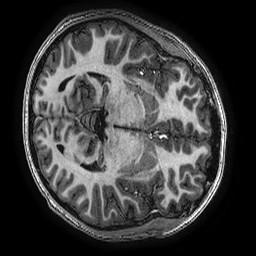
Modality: T1w
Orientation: axial
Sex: male
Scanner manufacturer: ge
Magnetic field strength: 3 T
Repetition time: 0.007644 s
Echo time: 0.003468 s